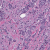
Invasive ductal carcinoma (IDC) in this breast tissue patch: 1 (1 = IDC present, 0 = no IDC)